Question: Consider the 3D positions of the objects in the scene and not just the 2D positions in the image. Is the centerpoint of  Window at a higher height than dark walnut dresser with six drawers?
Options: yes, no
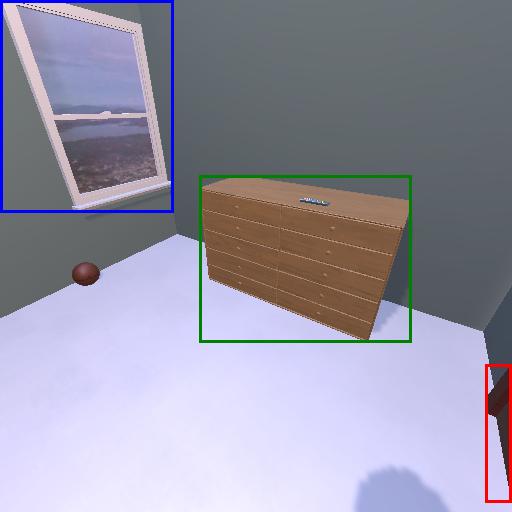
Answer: yes